Interaction volume radius: 10 \u00c5
Interaction volume height: 35 \u00c5
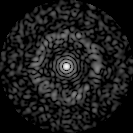
Disorder parameter: 0.8466